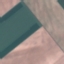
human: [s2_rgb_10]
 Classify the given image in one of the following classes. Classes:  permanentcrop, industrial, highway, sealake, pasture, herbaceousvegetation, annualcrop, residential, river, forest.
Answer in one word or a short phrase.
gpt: AnnualCrop